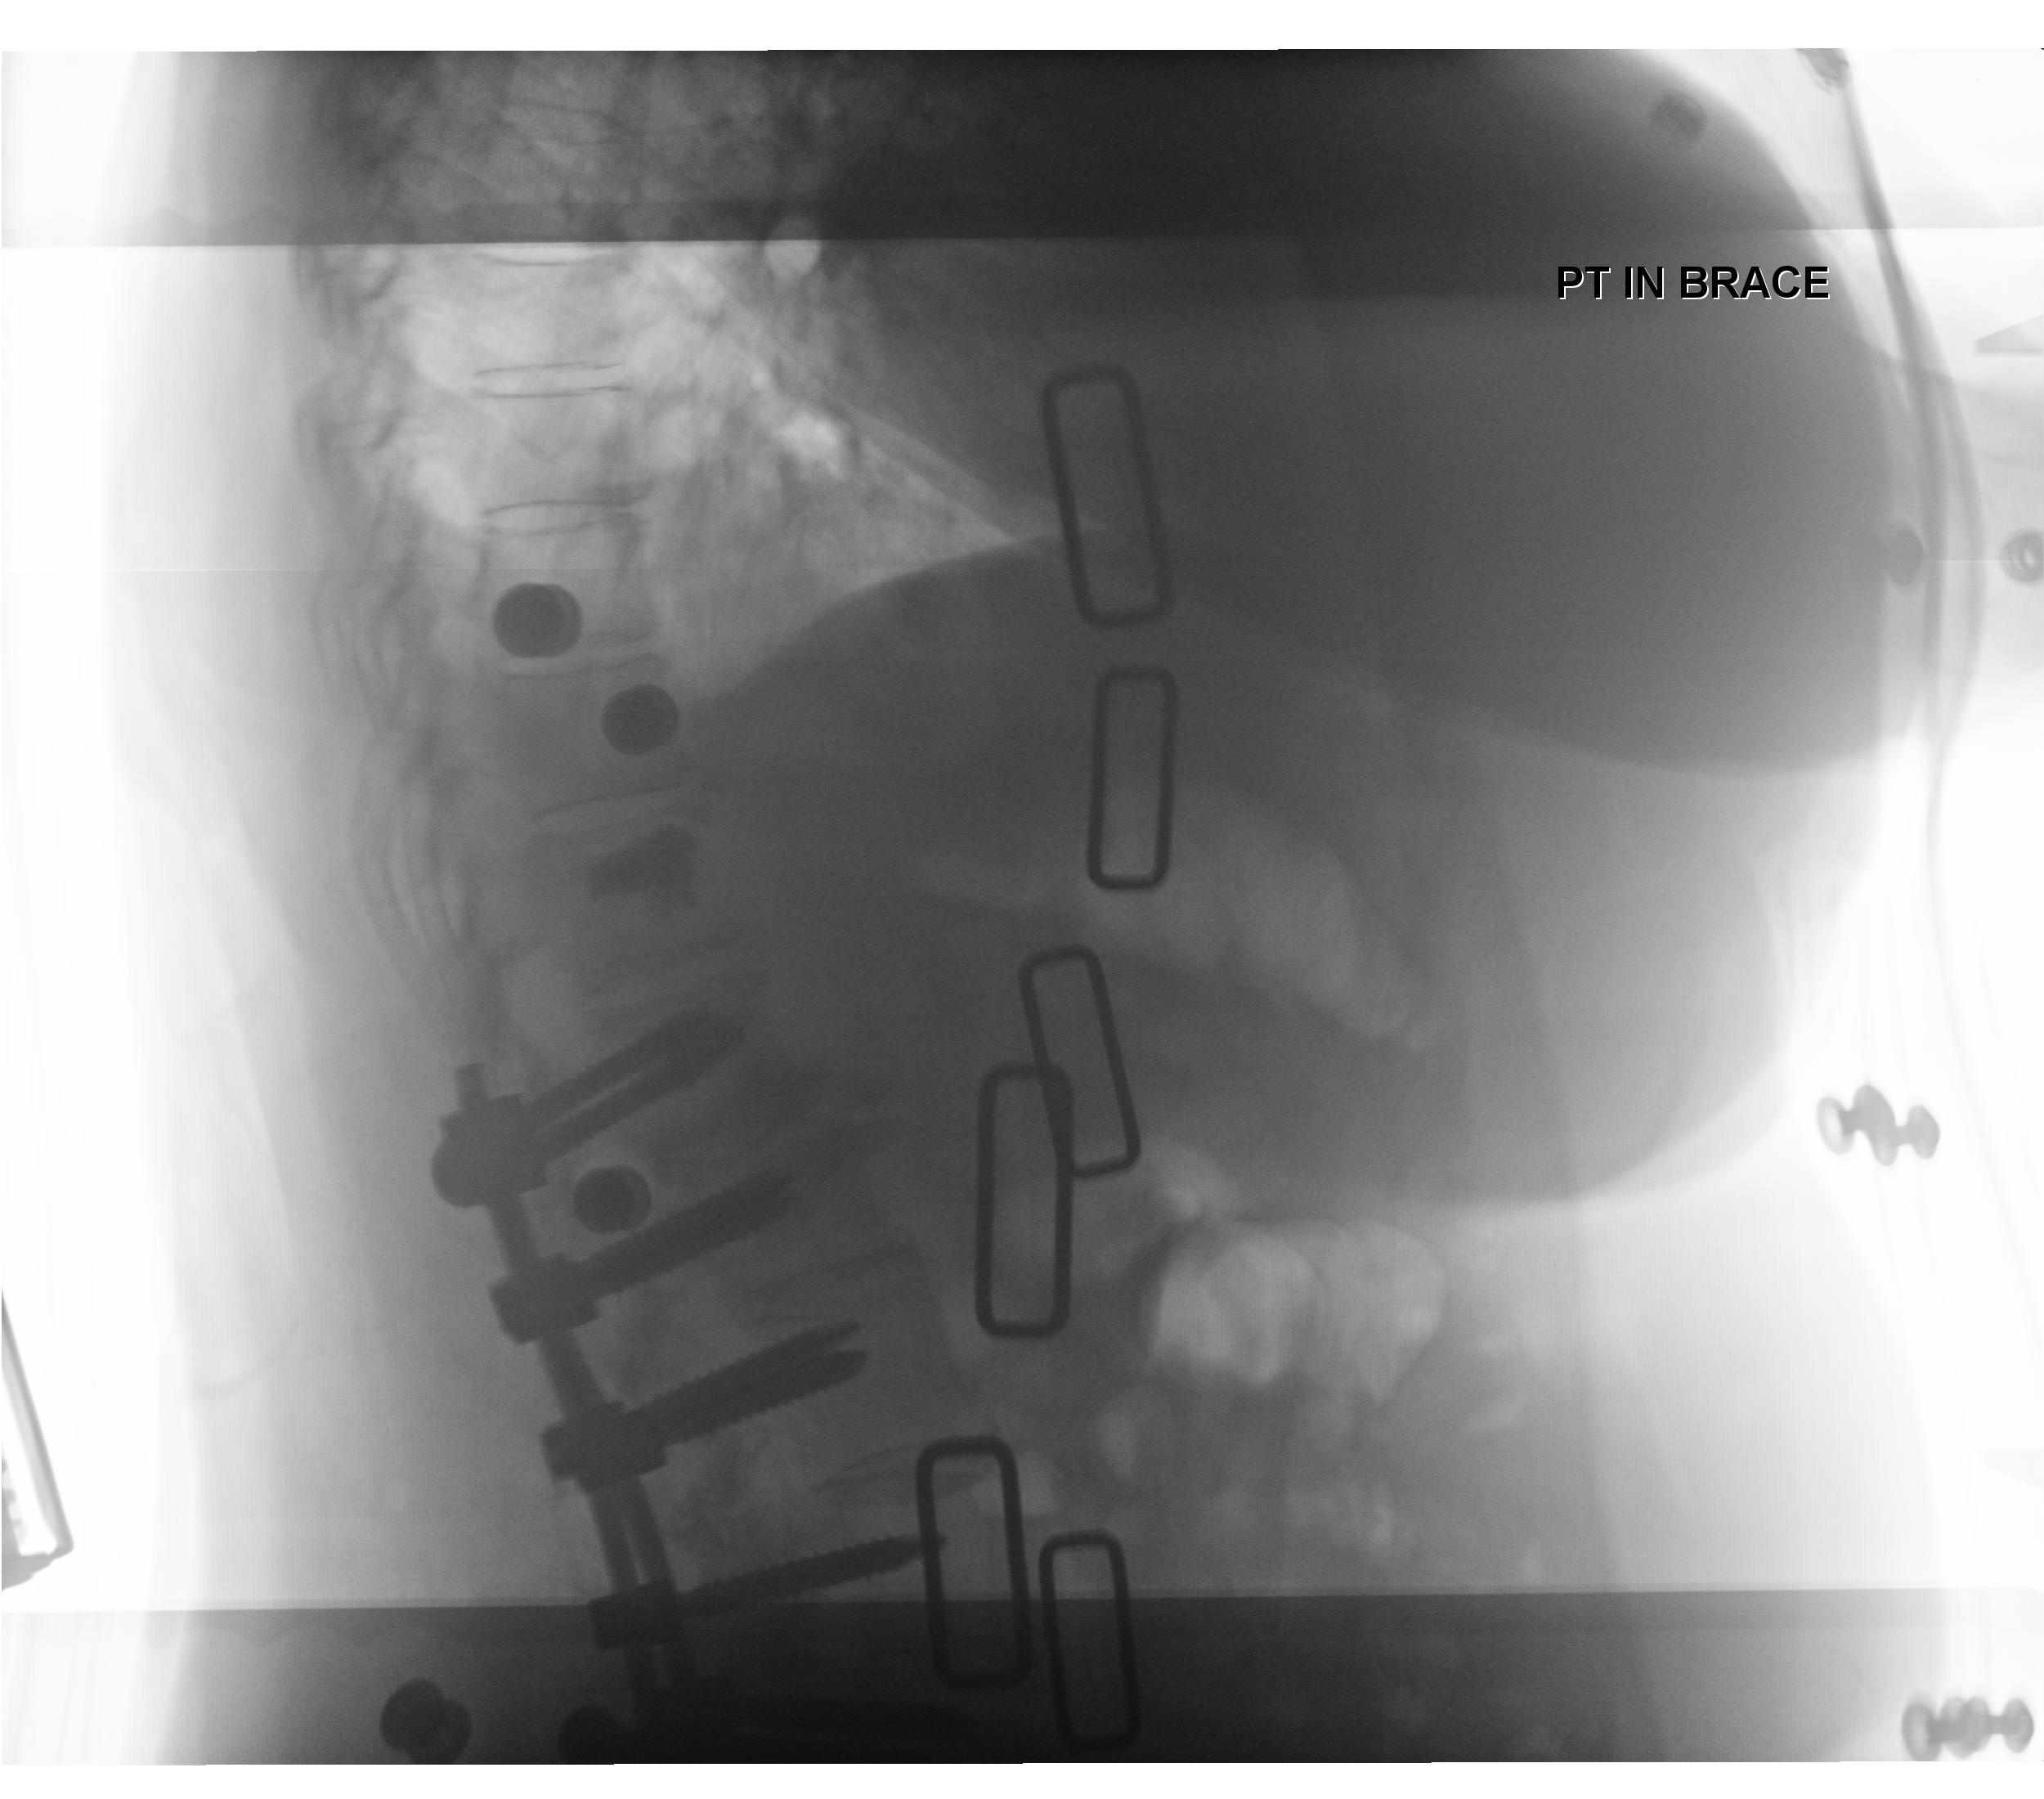
View: LATERAL
Implant manufacturer: orthofix firebird